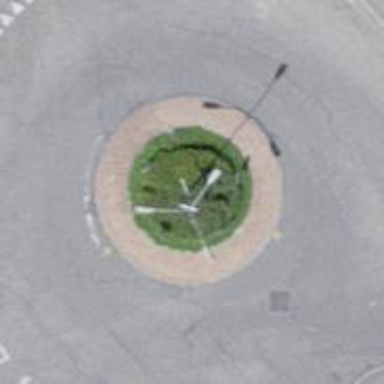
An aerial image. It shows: Tertiary road with asphalt surface leading to roundabout.